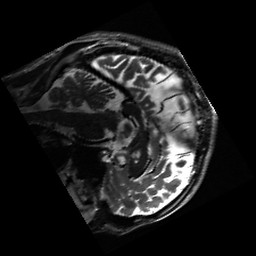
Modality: inplaneT2
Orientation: sagittal